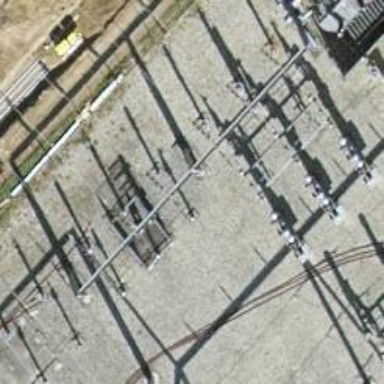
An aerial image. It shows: Three power lines with cables.